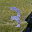
Label: 3